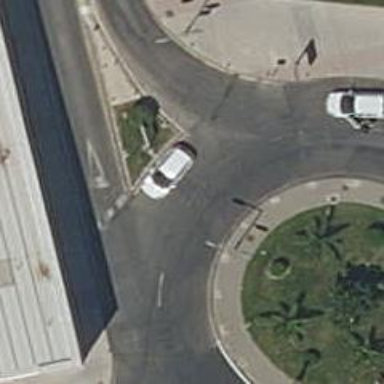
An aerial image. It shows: Residential road that intersects with roundabout.